Question: I am creating an app with customizable live tiles, and have some of my own, kind of marked up XML templates that I want to include with my project.
The XML files have been placed in 'Assets/Tiles/FileName.xml'.
I am trying to use the following code to load the document:
'''
XmlDocument tileXml = new XmlDocument();
tileXml.LoadXml("ms-appx:///Assets/Tiles/SM_Date.xml");
'''
The file name exists as it does in the directory. Upon run, the application force quits, unable to find the file specified.
This is the only error I get in my Output
> A first chance exception of type 'System.Exception' occurred in AppName.exe

How do I load an XML file from project Assets?
I have tried the following paths
> ms-appex:///Assets/Tile/SM_DAte.xml
ms-appx:///Assets...
ms-appex://Assets...
ms-appx://Assets...
/Assets...
Assets...
/Tiles...
Tiles...
All with no avail. I have checked the output directory, and the files are indeed being copied to and assets directory located at: 'in\Debug\AppX\'
Trying to load it as a file also does not work:
'''
using System.IO;
string xmlContent = File.ReadAllText("");
'''
The above throws an error stating that File in undefined.
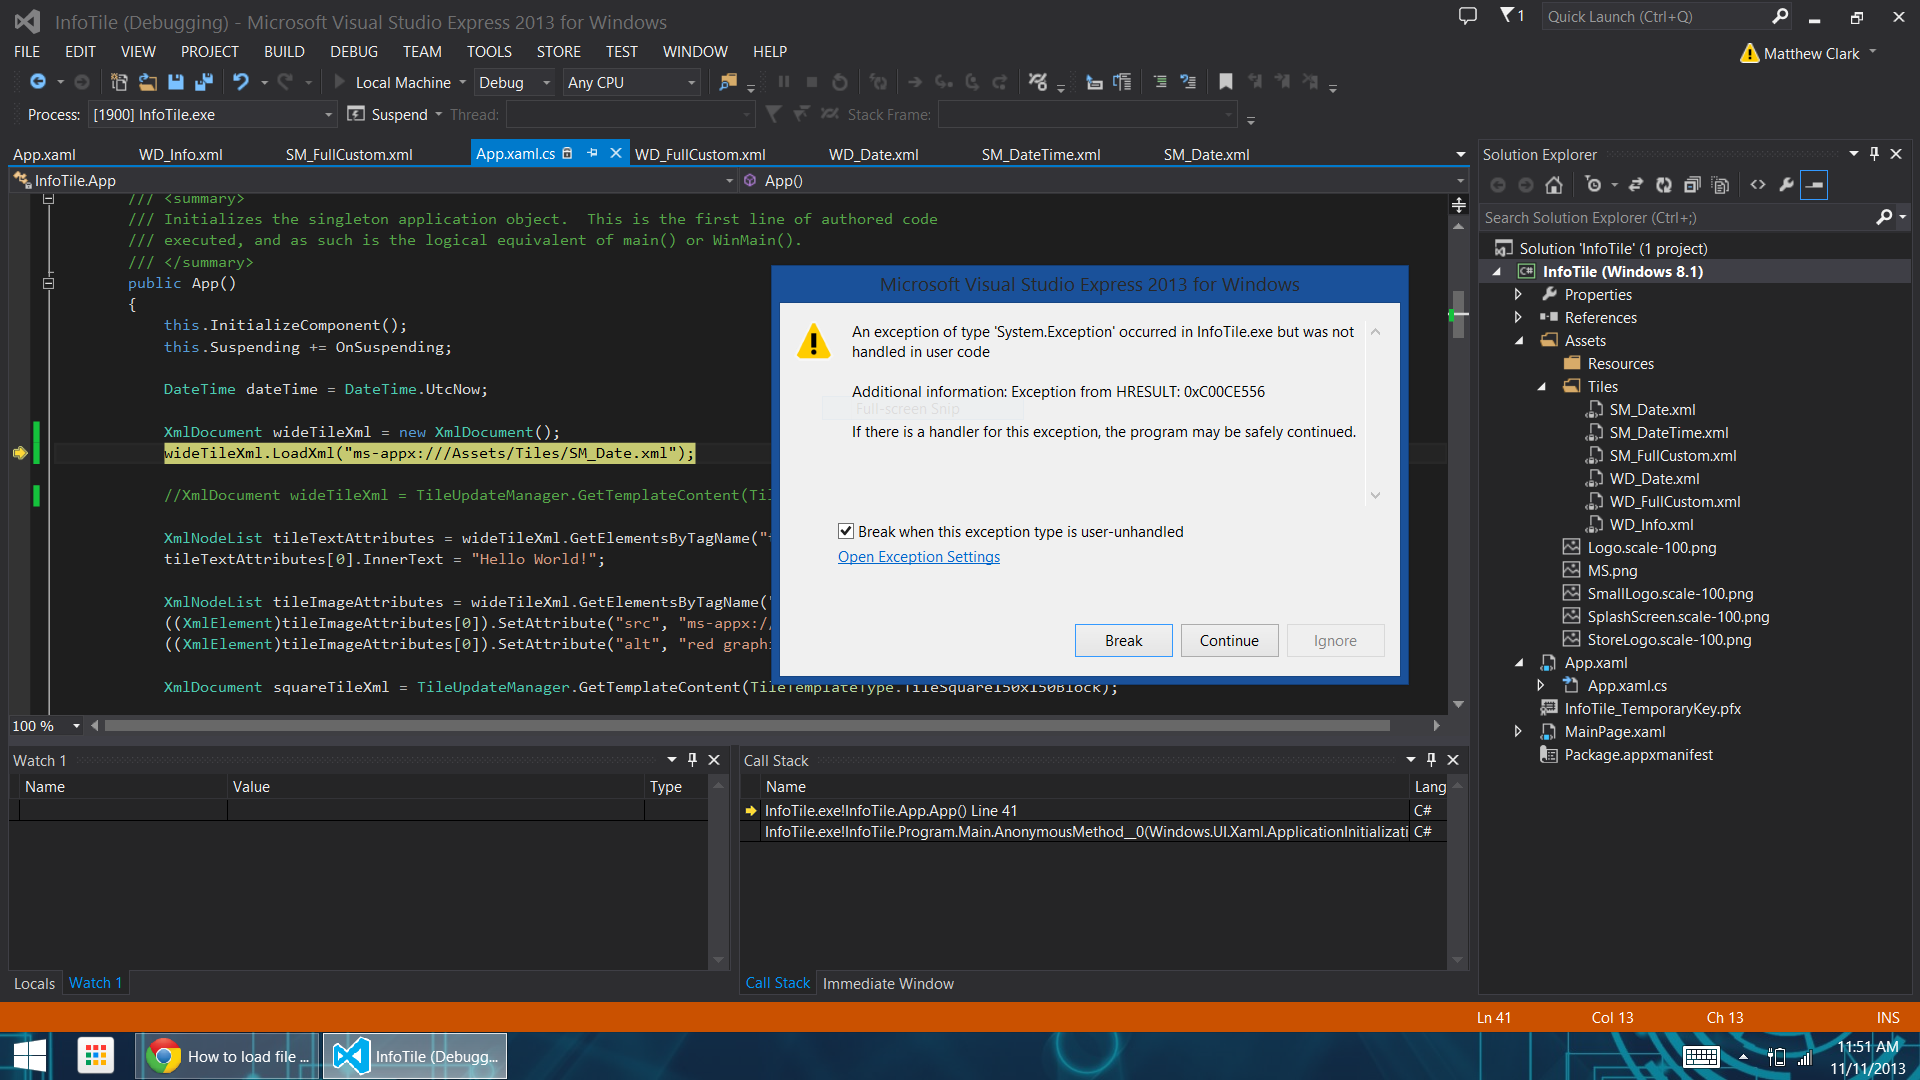
Answer: I was finally able to accomplis this by using the following code:
'''
XDocument xDoc = XDocument.Load(@"Assets\Tiles\SM_Date.xml");
XmlDocument wideTileXml = new XmlDocument();
wideTileXml.LoadXml(xDoc.ToString());
'''
To me, this seems like a bit of a workaround, as I have to load the XML as plain text, and then make an XmlDocument from the plain text XML...
A bit hackish, but for now, it does what I need. Thanks to all that helped.